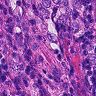
Metastatic tissue present: yes